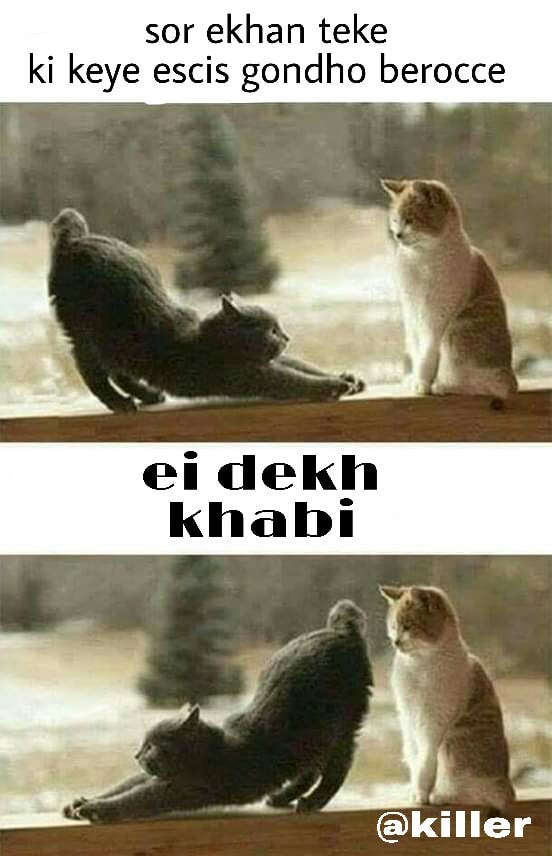
Caption: sor ekhan teke ki keye escis gondho berocce   ei dekh khabi
Label: non-hate